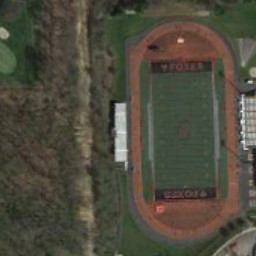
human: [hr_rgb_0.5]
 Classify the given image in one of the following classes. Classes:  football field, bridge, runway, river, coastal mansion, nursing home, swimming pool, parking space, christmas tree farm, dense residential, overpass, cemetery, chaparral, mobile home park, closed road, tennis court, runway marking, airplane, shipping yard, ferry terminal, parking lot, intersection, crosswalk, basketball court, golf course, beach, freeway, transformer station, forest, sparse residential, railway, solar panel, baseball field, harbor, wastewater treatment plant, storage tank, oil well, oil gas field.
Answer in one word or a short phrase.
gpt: football field